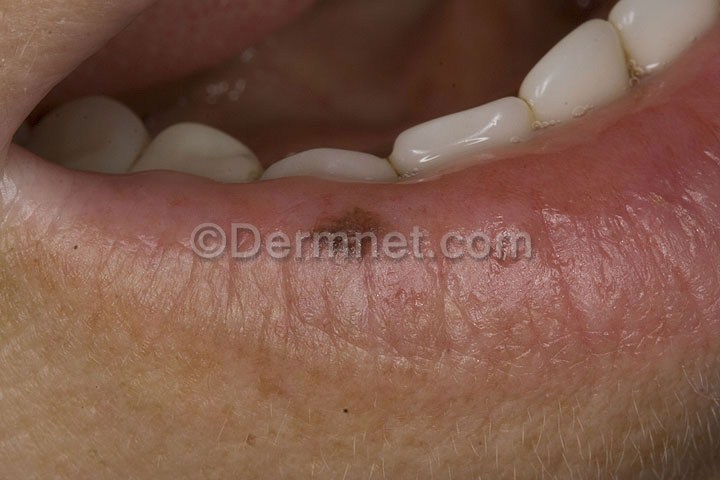
Disease: Melanoma Skin Cancer Nevi and Moles